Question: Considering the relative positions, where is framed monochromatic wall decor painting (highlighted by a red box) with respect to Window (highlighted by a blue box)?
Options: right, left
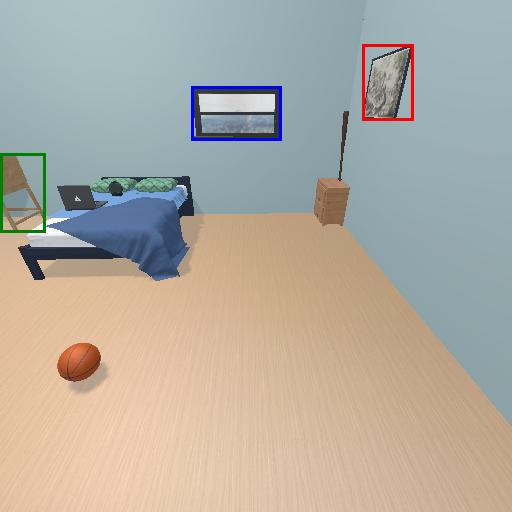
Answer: right